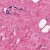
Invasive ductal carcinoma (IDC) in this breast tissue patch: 0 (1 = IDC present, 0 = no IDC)